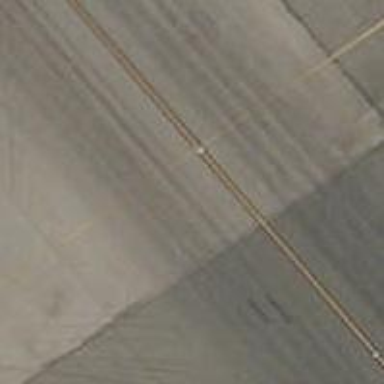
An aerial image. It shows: Image of taxiway at airport.